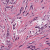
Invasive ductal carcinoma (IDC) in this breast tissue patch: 1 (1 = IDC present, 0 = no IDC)